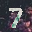
Label: 7